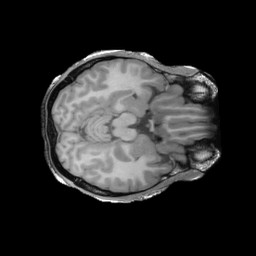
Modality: T1w
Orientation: axial
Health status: ill
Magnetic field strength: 3 T